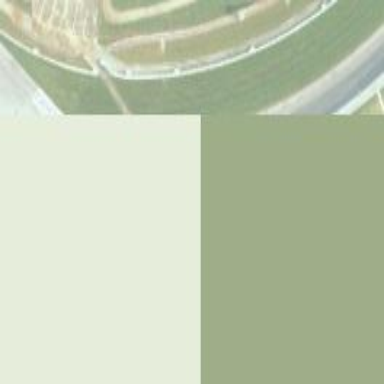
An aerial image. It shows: Raceway for motor sports.